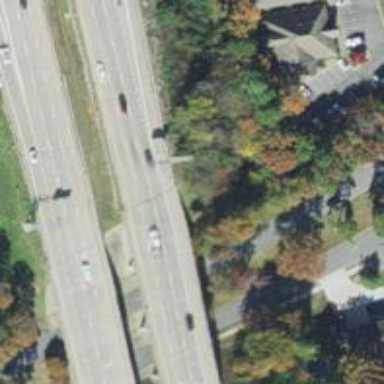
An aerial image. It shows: Beam-structured bridge on motorway.